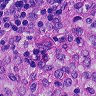
Metastatic tissue present: no